Question: I have been working on an html text editing program for a while and i wondered if anyone could help me with this small problem. I have two jmenus but one of them are misbehaving. i have two problems. 1 the menu item in the menu has a submenu arrow although it is not a sub menu
1. is that i have added an action listener to the menu but when i click the action doesent happen. here is the code. import java.awt.GridLayout;
import java.awt.event.ActionEvent;
import java.awt.event.ActionListener;
import java.awt.event.KeyEvent;
import java.io.File;
import java.io.FileReader;
import java.io.FileWriter;
import java.io.IOException;
import javax.swing.JButton;
import javax.swing.JFileChooser;
import javax.swing.JFrame;
import javax.swing.JMenu;
import javax.swing.JMenuBar;
import javax.swing.JMenuItem;
import javax.swing.JOptionPane;
import javax.swing.JTextArea;
public class Window {
static boolean saved = false;
static boolean opened = false;
static File saveDirectory = null;
static File openDirectory = null;
static final JTextArea editor = new JTextArea(10,50);
public static void openWindowEditor(){
JFrame f = new JFrame("Easy HTML Text editor");
JMenuBar menuBar = new JMenuBar();
JMenu fileMenu = new JMenu("File");
JMenu viewMenu = new JMenu("View");
JMenuItem fileMenuSave = new JMenuItem("Save");
JMenuItem fileMenuOpen = new JMenuItem("Open");
JMenuItem fileMenuSaveAs = new JMenuItem("Save as...");
JMenuItem viewMenuEasyInsert = new JMenu("Easy insert");
fileMenu.setMnemonic(KeyEvent.VK_A);
viewMenu.setMnemonic(KeyEvent.VK_A);
menuBar.add(fileMenu);
menuBar.add(viewMenu);
fileMenu.add(fileMenuSave);
fileMenu.add(fileMenuOpen);
fileMenu.add(fileMenuSaveAs);
viewMenu.add(viewMenuEasyInsert);
fileMenuSave.addActionListener(new ActionListener() {
public void actionPerformed(ActionEvent arg0) {
save(editor.getText());
}
});
fileMenuOpen.addActionListener(new ActionListener() {
public void actionPerformed(ActionEvent arg0) {
open();
}
});
fileMenuSaveAs.addActionListener(new ActionListener() {
public void actionPerformed(ActionEvent e) {
saveAs();
}
});
viewMenuEasyInsert.addActionListener(new ActionListener() {
public void actionPerformed(ActionEvent arg0) {
openEasyInsertWindow();
}
});
f.setJMenuBar(menuBar);
f.add(editor);
f.setDefaultCloseOperation(JFrame.DISPOSE_ON_CLOSE);
f.setLayout(new GridLayout(1,1));
f.pack();
f.setVisible(true);
}
public static void open(){
JFileChooser chooser = new JFileChooser();
int returnVal = chooser.showDialog(null, "open");
if(returnVal == JFileChooser.APPROVE_OPTION){
File file = chooser.getSelectedFile();
try{
editor.read(new FileReader(file), null);
}catch(IOException e){
JOptionPane.showMessageDialog(null, e);
}
}
}
public static void save(String text){
JFileChooser chooser = new JFileChooser();
File file = null;
int returnVal = chooser.showDialog(null, "Save");
if(returnVal == JFileChooser.APPROVE_OPTION){
file = (chooser.getSelectedFile());
String result = text.replace("
", System.getProperty("line.separator"));
saveDirectory = chooser.getSelectedFile();
try{
FileWriter fw = new FileWriter(file);
fw.write(result);
fw.close();
saved = true;
}catch(IOException e){
JOptionPane.showMessageDialog(null, e);
}
}
}
public static void saveAs(){
JFileChooser chooser = new JFileChooser();
File dir;
int returnVal = chooser.showDialog(null, "Save as...");
if(returnVal == JFileChooser.APPROVE_OPTION){
dir = chooser.getSelectedFile();
try{
FileWriter fw = new FileWriter(dir);
fw.write(editor.getText());
fw.close();
}catch(IOException e){
JOptionPane.showMessageDialog(null, e);
}
}
}
public static void openEasyInsertWindow(){
JFrame f = new JFrame("easy insert");
JButton insertDivButton = new JButton("Insert <div> element");
JButton openInsertSettings = new JButton("Open the insert settings");
f.setLayout(new GridLayout(2,1));
f.add(insertDivButton);
f.add(openInsertSettings);
f.pack();
f.setVisible(true);
JOptionPane.showMessageDialog(editor, "Easy insert");
}
}
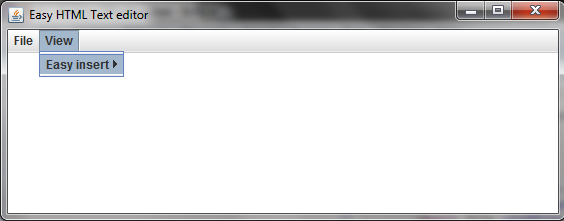
Answer: Because you've defined it as a 'JMenu' and not a 'JMenuItem'
'''
JMenuItem viewMenuEasyInsert = new JMenu("Easy insert");
'''
should be
'''
JMenuItem viewMenuEasyInsert = new JMenuItem("Easy insert");
'''